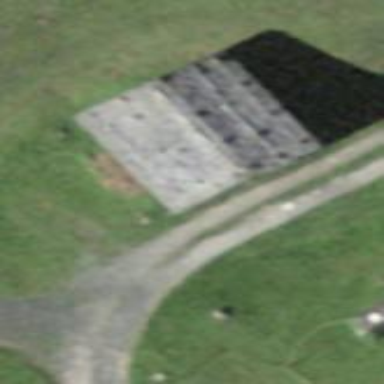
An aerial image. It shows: Building with tile roof.